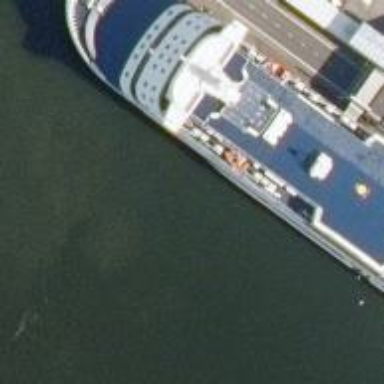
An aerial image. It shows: Ferry for trunk transportation.